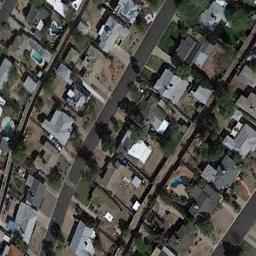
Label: dense_residential